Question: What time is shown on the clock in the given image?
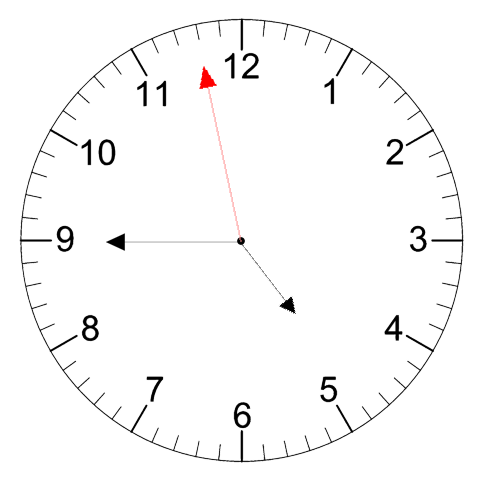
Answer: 04:44:58